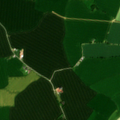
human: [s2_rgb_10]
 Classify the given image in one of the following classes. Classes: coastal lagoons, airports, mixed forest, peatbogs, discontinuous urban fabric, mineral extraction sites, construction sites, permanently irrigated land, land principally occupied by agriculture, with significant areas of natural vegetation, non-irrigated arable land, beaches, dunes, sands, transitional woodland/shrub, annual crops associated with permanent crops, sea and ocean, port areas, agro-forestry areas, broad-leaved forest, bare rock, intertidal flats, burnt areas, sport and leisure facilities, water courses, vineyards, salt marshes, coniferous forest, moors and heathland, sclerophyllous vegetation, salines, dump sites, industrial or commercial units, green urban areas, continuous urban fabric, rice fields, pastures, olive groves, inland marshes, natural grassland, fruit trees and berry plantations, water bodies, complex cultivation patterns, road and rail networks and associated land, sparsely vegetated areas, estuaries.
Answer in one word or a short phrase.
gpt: non-irrigated arable land, pastures